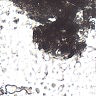
Metastatic tissue present: no